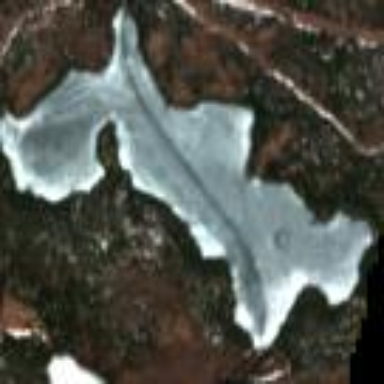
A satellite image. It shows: Serene lake.